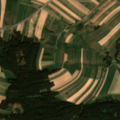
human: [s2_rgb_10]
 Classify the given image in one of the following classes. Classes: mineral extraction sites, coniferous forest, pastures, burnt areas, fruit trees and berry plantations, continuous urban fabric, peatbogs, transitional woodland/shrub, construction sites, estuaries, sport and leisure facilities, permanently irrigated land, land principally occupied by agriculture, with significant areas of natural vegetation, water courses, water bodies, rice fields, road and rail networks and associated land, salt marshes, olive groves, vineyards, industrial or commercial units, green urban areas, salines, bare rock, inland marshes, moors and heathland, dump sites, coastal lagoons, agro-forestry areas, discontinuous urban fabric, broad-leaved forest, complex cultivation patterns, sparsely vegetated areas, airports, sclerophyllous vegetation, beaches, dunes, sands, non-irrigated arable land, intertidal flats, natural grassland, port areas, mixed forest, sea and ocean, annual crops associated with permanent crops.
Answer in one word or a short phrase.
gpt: discontinuous urban fabric, non-irrigated arable land, land principally occupied by agriculture, with significant areas of natural vegetation, coniferous forest